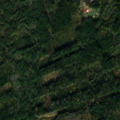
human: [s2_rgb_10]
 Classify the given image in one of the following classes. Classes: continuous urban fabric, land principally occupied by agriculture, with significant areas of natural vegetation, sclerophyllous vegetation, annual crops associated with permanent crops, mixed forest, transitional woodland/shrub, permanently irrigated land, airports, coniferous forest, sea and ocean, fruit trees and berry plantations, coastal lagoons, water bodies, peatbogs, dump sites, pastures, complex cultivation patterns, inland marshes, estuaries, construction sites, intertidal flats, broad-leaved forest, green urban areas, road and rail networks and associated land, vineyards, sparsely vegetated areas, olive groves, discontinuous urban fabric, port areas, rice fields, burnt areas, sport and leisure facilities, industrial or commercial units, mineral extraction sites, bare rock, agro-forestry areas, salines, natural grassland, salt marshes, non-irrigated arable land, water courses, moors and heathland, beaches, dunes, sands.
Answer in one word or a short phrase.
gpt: coniferous forest, mixed forest, transitional woodland/shrub